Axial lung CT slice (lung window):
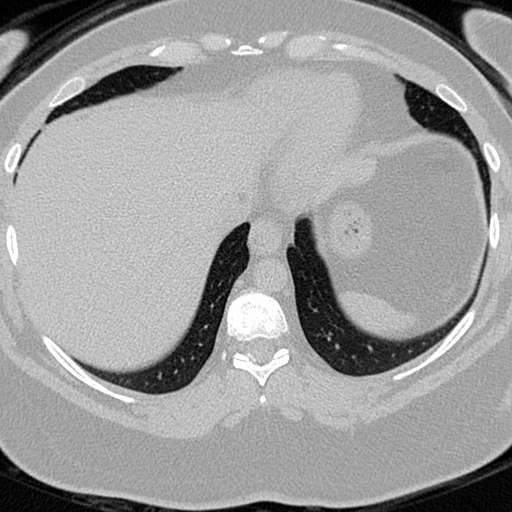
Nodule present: no